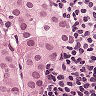
Metastatic tissue present: yes